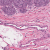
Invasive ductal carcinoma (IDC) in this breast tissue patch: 0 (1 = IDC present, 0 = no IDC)